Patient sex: M
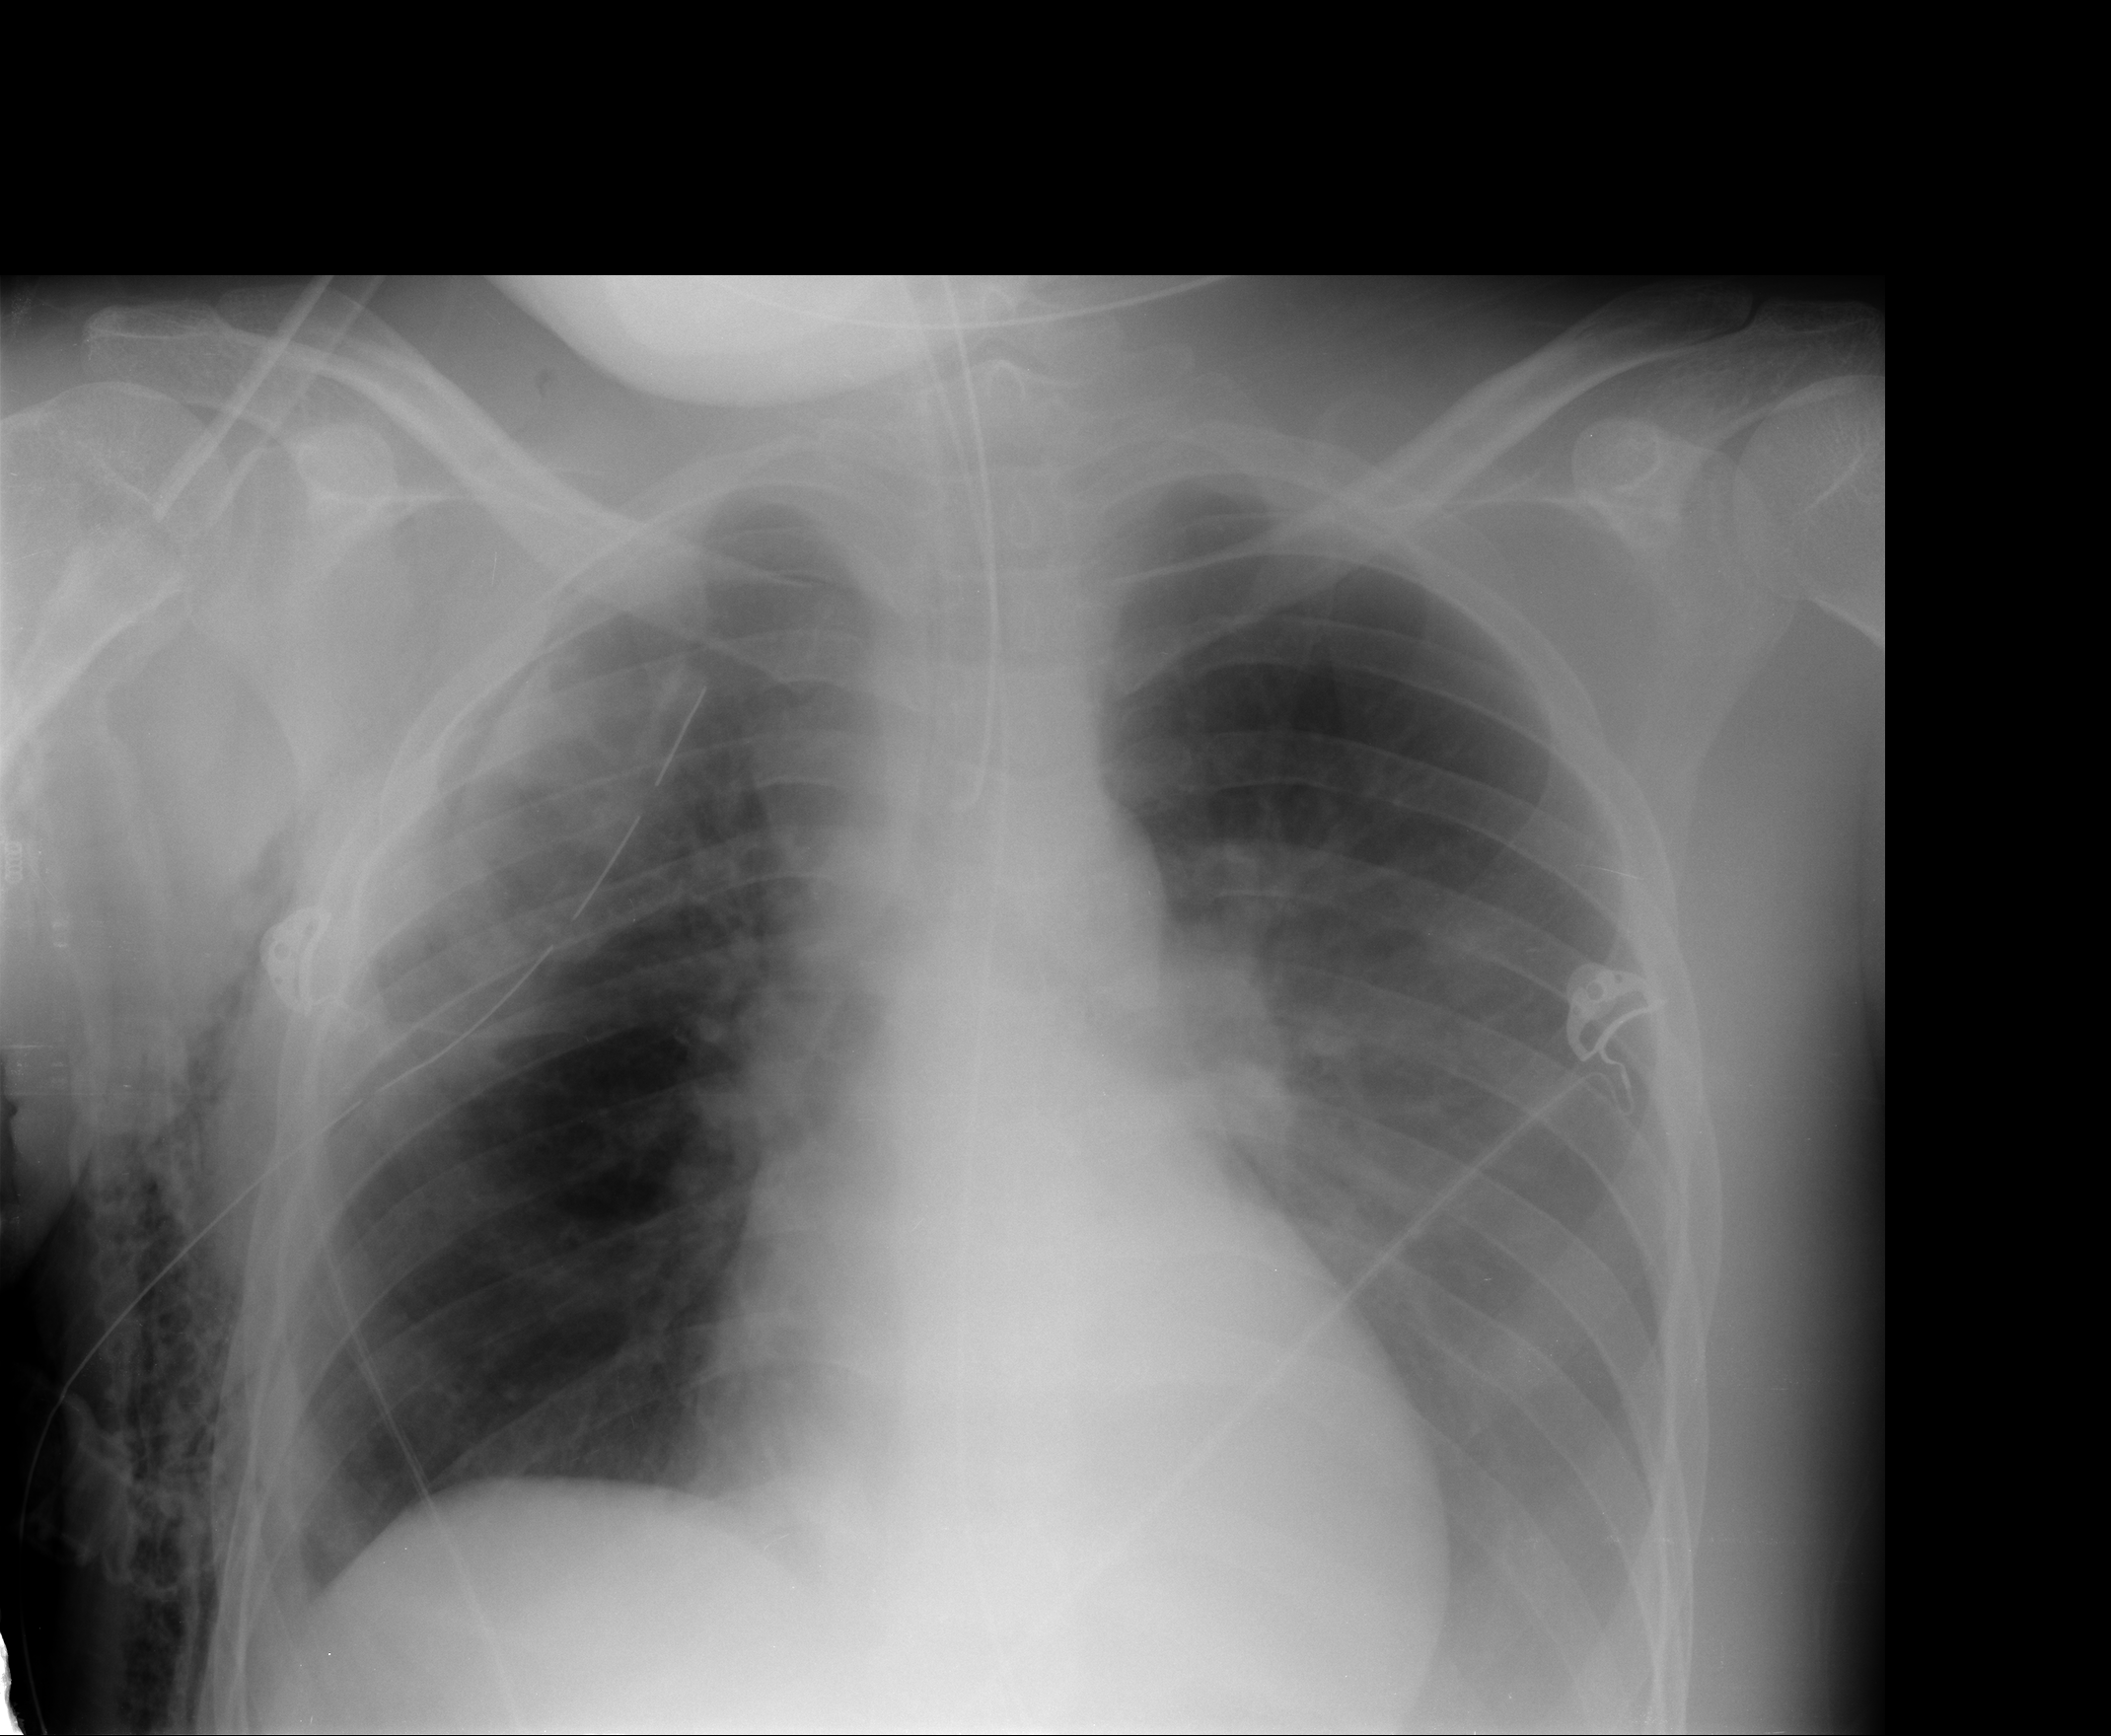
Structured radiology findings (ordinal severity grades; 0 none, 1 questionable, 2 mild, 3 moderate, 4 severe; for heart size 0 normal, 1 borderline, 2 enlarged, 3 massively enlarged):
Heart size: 0
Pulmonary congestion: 0
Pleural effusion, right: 0
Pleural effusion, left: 2
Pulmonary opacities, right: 0
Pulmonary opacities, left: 1
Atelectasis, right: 2
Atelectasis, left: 3